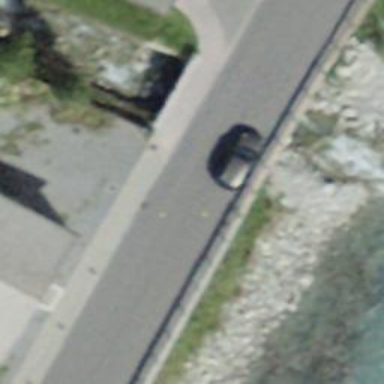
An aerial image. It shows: Asphalt bridge over primary highway with no sidewalk.